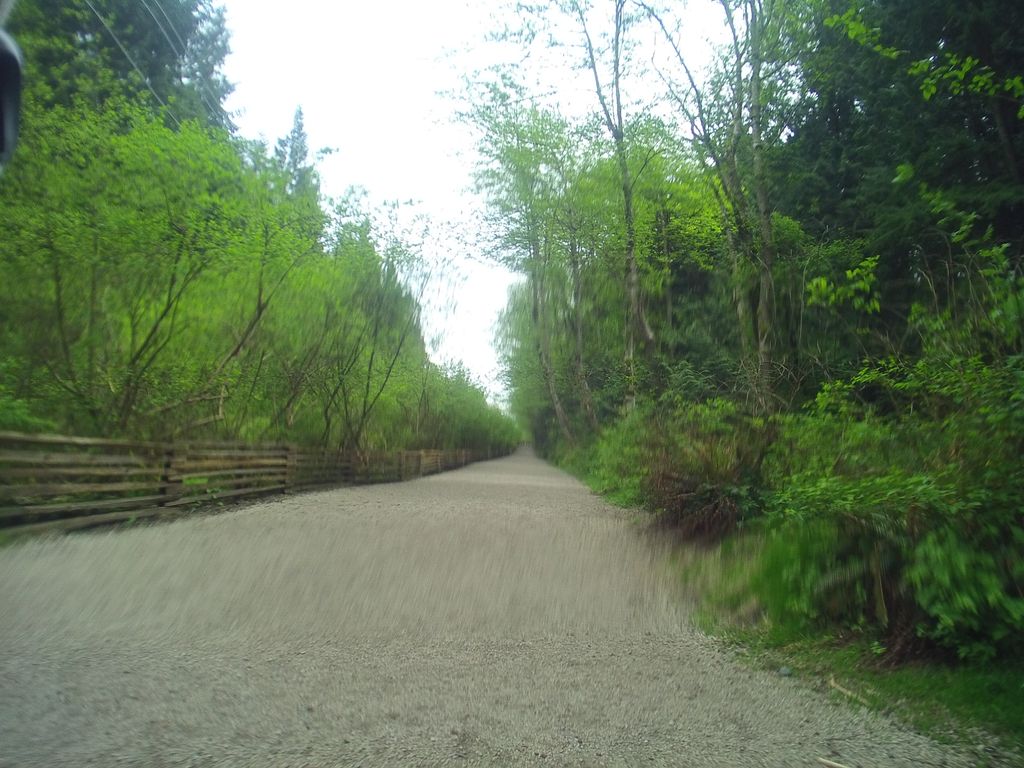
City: vancouver